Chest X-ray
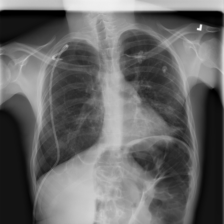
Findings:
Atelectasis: negative
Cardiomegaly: negative
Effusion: negative
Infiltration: negative
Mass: negative
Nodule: negative
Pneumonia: negative
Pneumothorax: negative
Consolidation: negative
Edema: negative
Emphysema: negative
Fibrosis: negative
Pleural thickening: negative
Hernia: negative